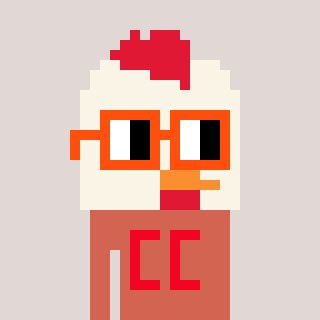
a pixel art character with square orange glasses, a chicken-shaped head and a peachy-colored body on a warm background